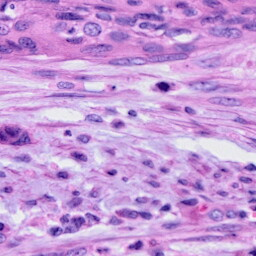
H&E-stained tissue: Cervix